Question: I am working on an app update and am building this new version completely from scratch. Am now in the process of setting up push notifications in the app.I can see that the app is already configured for push notifications but expiry for production push SSL certificate is Feb, 2012
Does this means that the current version of app on the store wouldn't have working push notifications since the certificate is expired?
And what should be my next step if I want push notifications to work in the new vsersion. Revoke the old one and create new or shall I select Configure option on "Generate a new Production Push SSL certificate before your current one expires"
My only concern is that if the existing app has working push notifications they shouldn't get affected.
Thanks in advance.
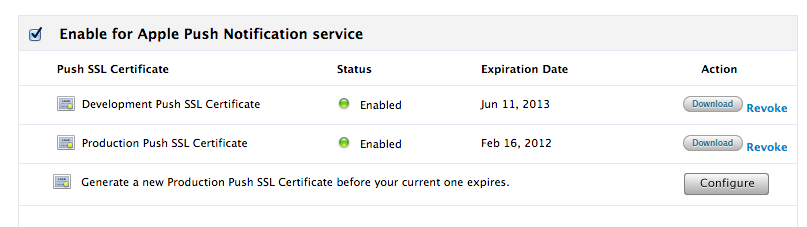
Answer: This certificate is used on the server side, so if the certificate is expired, then server can't send push messages to Apple servers (probably the server receives an error while trying to connect to Apple servers).
Update:
Answer to the second part of your question, generate new certificate and install it on your server. Try to send test message and be sure that it works. Once you are done with testing revoke the old certificate and remove it from server to avoid confusion in the future.